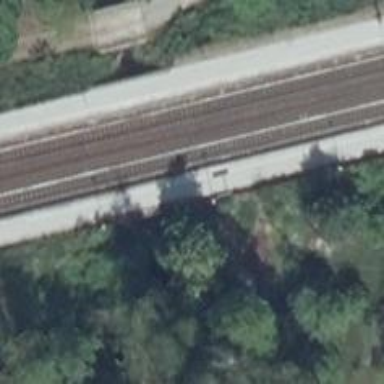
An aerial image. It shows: Bridge over electrified railway with contact lines.